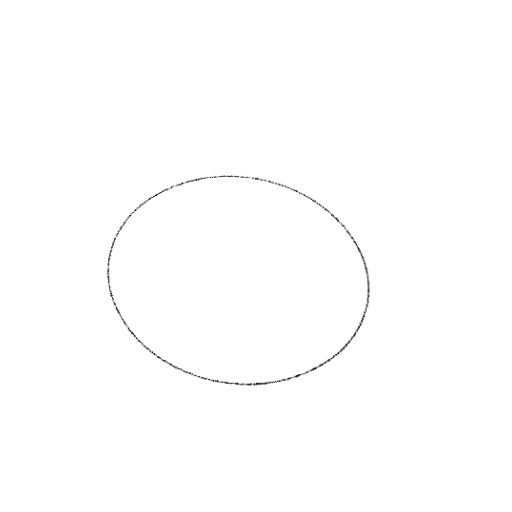
Crossing number: 0